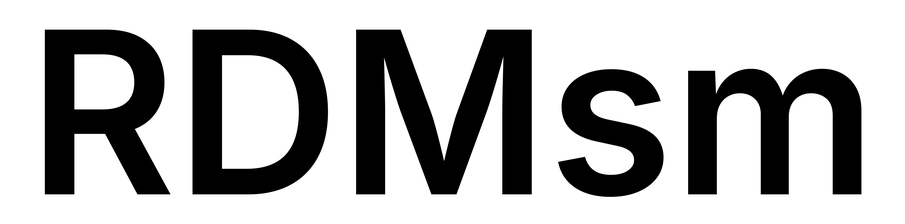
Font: Inter_SemiBold